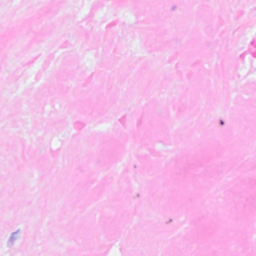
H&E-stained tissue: Breast